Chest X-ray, PA view. Patient: 38 years old, sex F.
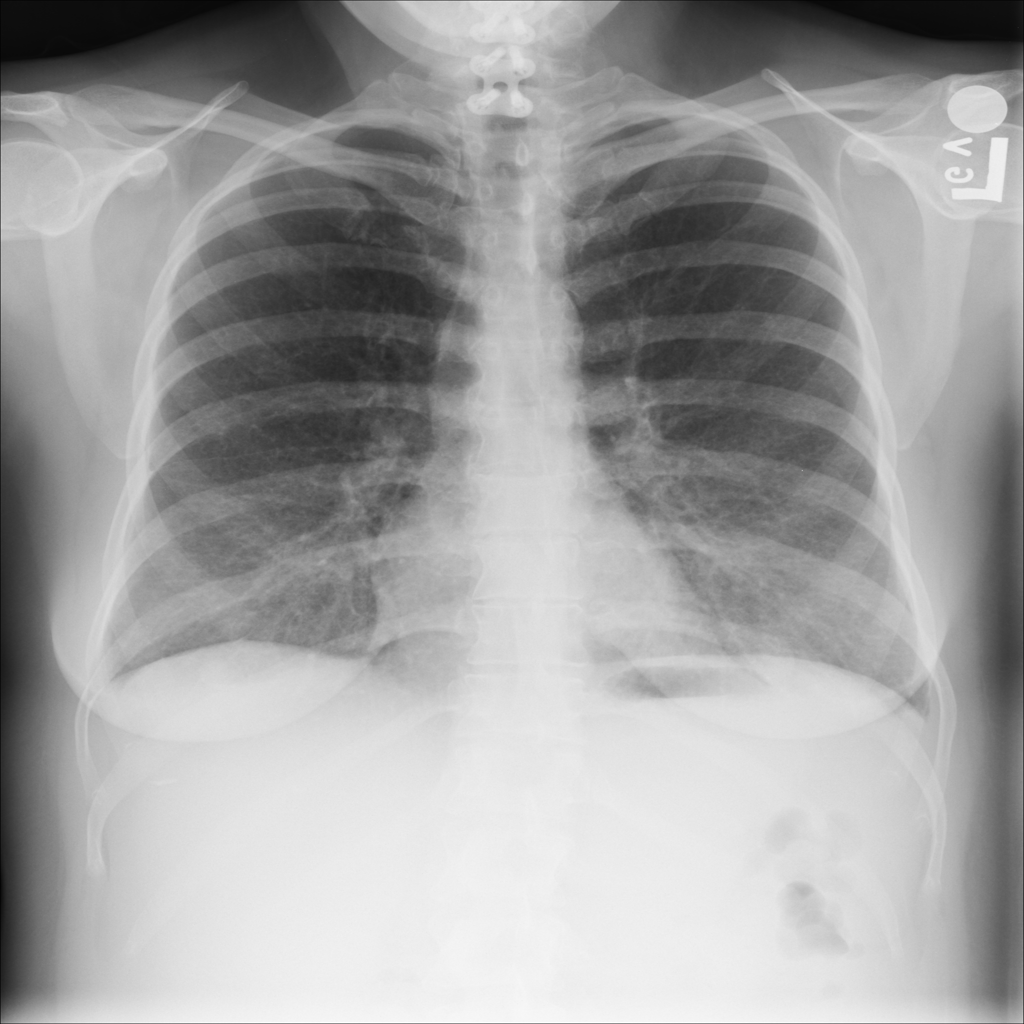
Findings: No Finding